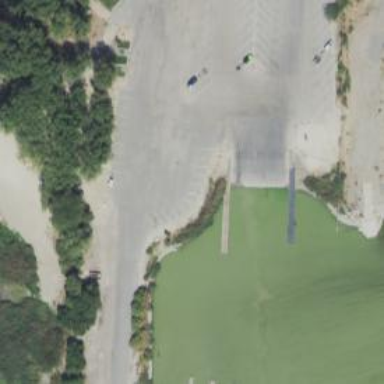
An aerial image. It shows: Slipway on leisure land.